Question: I have a 'GridView' on my asp.net webform with all the columns and rows created in C# code from behind. Except the first column, every cell in each column is a 'DropDownList' with a 'DataSource'.
Here is my 'GridView':
'''
<asp:GridView ID="gv_Rota" runat="server" AutoGenerateColumns="false" OnRowDataBound="gv_Rota_RowDataBound">
<HeaderStyle BackColor="#6a3d98" ForeColor="White" Height="20" />
<RowStyle HorizontalAlign="Center" Height="20px" Width="100px" />
<AlternatingRowStyle Height="20px" />
</asp:GridView>
'''
And the c# creation of the columns and cells:
'''
private void BindGrid(int Amount)
{
gv_Rota.DataSource = null;
gv_Rota.Columns.Clear();
BoundField bfield = new BoundField();
bfield.HeaderText = "Days";
bfield.DataField = "Days";
gv_Rota.Columns.Add(bfield);
for (int i = 0; i < Amount; i++)
{
int week = i + 1;
string sWeek = "Week " + week.ToString();
TemplateField tfield = new TemplateField();
tfield.HeaderText = sWeek;
gv_Rota.Columns.Add(tfield);
}
DataTable dt = new DataTable();
dt.Columns.Add(new DataColumn("Days", typeof(string)));
dt.Rows.Add("M");
dt.Rows.Add("T");
dt.Rows.Add("W");
dt.Rows.Add("T");
dt.Rows.Add("F");
dt.Rows.Add("S");
dt.Rows.Add("S");
gv_Rota.DataSource = dt;
gv_Rota.DataBind();
}
'''
And then on the 'RowDataBound' trigger of my 'GridView', I add the 'DropDownList' control to every cell:
'''
protected void gv_Rota_RowDataBound(object sender, GridViewRowEventArgs e)
{
for (int i = 1; i <= ColumnCount; i++)
{
if (e.Row.RowType == DataControlRowType.DataRow)
{
ddlShift = new DropDownList();
ddlShift.ID = "ddlShift";
ddlShift.DataSource = DCListOfShifts;
ddlShift.DataValueField = "SHIFT_ID";
ddlShift.DataTextField = "SHIFT_NAME";
ddlShift.DataBind();
ddlShift.Items.Insert(0, new ListItem("Shift..."));
ddlShift.CssClass = "ddl_rotamanager";
e.Row.Cells[i].Controls.Add(ddlShift);
}
}
}
'''
What is displayed for example on my page:

So my question and problem is that I now want to save each column (except the first) to a database, as a "scheduled week", and have no idea how to get the values of selected items in all or any of the 'DropDownLists' to then pass that back to the database. 'selectedindexchanged''DropDownLists' Please could someone give me some highlight on how this could be done? Thanks.
Response explains how I could get every value of a DropDownList in a row or by individual cell. However, now I need to know more specifically how I can get values of specific cells in the rather than the rows. Is it possible to get further highlight on this?
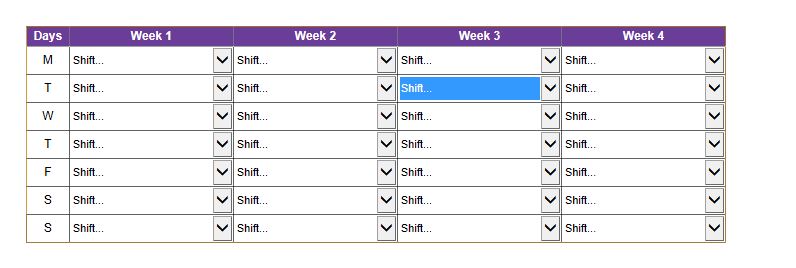
Answer: Use 'Gridview.Rows' property
'''
protected void MyButton_Click(object sender, EventArgs e)
{
foreach(GridViewRow row in gv_Rota.Rows)
{
//find this control in this row
DropDownList dd = row.FindControl("MyDropdown") as DropDownList;
//OR
//find this control in a specific cell
DropDownList day = row.Cells[0].FindControl("MyDropdown") as DropDownList;
DropDownList Week1 = row.Cells[1].FindControl("ddShift") as DropDownList;
//this is just a pseudo-code to determine which dropdown was selected per row.
//You can improve on this
if(dd1.SelectedValue != string.Empty)
thisDay.SelectedWeek = dd1.SelectedValue;
else if(dd2.SelectedValue != string.Empty)
thisDay.SelectedWeek = dd2.SelectedValue;
....
}
}
'''